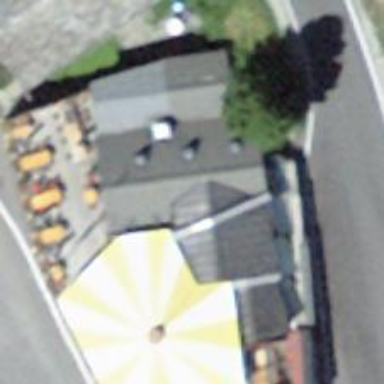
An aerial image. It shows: Restaurant.